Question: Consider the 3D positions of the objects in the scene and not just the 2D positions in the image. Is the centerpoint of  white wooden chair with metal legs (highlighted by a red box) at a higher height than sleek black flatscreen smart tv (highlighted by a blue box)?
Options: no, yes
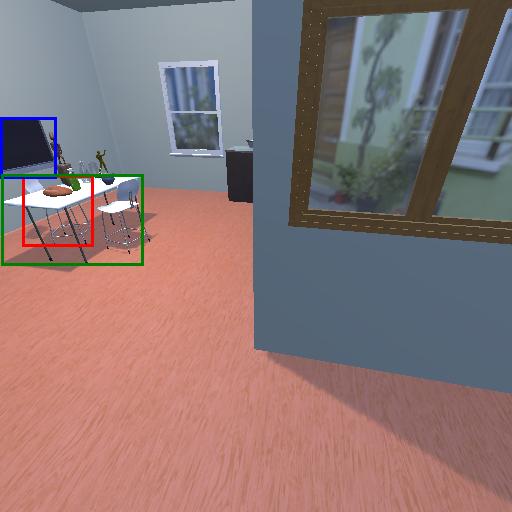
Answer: no